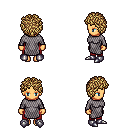
a pixel art fantasy rpg character, female body template, human, tanned skin, chain mail, red pants, blonde curly afro hairstyle, metal boots, four views (front, back, left, right), 2x2 character sprite sheet, small pixel art, hard edges, no anti-aliasing